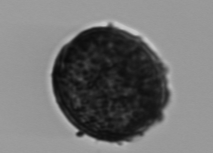
Label: Coscinodiscus